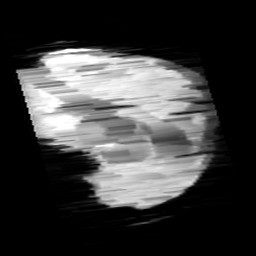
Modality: minIP
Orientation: sagittal
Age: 13
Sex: female
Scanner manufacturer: siemens
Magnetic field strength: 3 T
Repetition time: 0.027 s
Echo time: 0.02 s